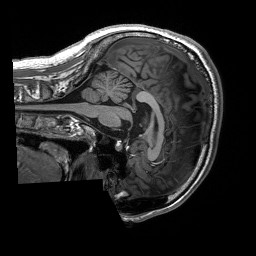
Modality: T1w
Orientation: sagittal
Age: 23
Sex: male
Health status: healthy
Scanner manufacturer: siemens
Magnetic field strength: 3 T
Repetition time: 2.53 s
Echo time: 0.00227 s